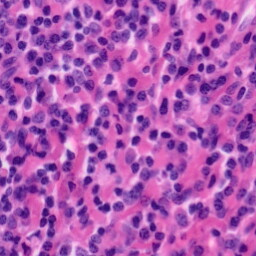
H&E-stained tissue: Tonsil